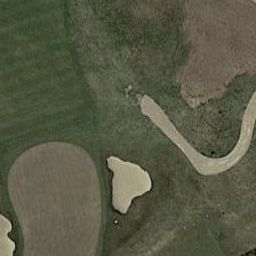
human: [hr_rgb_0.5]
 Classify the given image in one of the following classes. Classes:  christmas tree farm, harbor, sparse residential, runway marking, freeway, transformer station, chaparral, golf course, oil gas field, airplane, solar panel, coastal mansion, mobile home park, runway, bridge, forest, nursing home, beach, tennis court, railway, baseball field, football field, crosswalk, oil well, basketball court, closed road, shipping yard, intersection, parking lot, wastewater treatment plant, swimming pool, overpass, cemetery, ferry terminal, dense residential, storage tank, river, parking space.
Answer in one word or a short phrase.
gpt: golf course